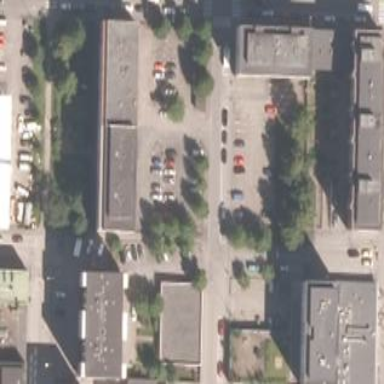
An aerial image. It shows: Residential area located within city block.